This time-domain trace was recorded on a rotor test rig. What is the most likely rotor condition (normal, misalignment, unbalance, looseness)?
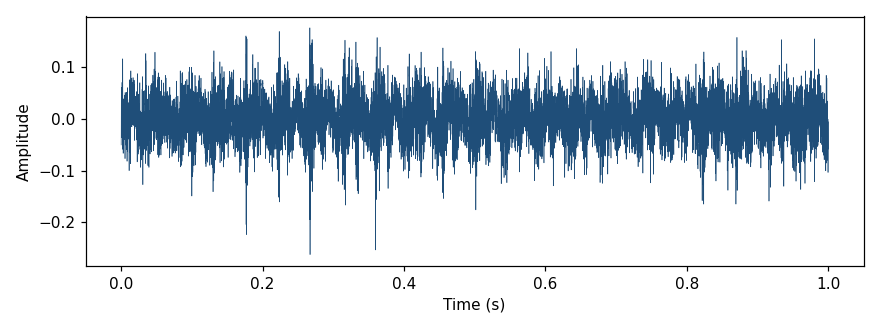
Answer: looseness